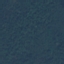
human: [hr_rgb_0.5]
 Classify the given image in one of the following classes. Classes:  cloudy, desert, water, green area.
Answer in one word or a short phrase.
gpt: green area